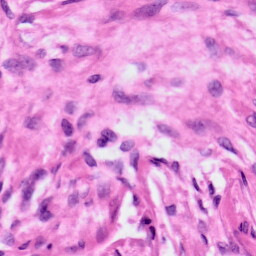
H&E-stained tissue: Ovarian